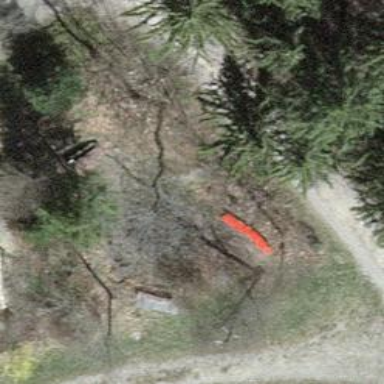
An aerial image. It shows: Bench.